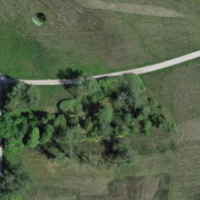
EUNIS habitat code: 41
Species observed at this site:
Numenius arquata
Myosotis scorpioides
Papilio machaon
Parnassia palustris
Gryllus campestris
Milvus milvus
Acronicta rumicis
Filipendula ulmaria